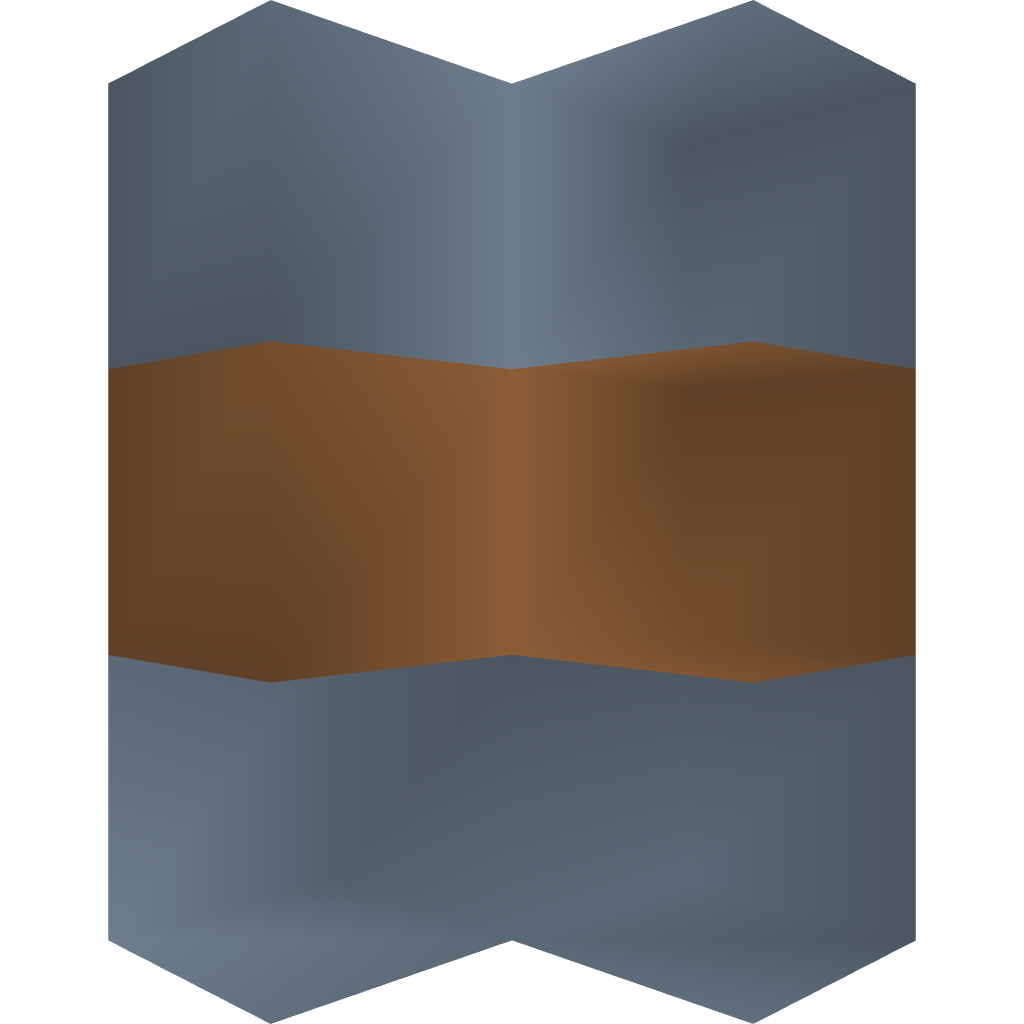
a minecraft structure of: Night Activated Light